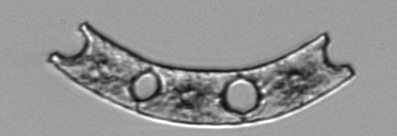
Label: Eucampia